Question: I don't understand why I got this message.
I asked someone, he said that it doesn't like 100,
but I still wonder why.

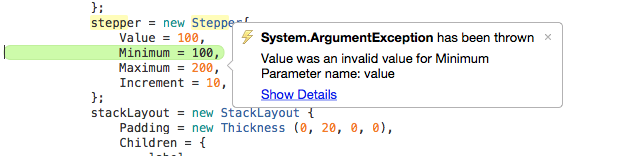
Answer: The reason can be found in the <URL>:
> Minimum - An integer or decimal literal. If this value is nonnegative,
it must appear lexically below Maximum, so that validation can
succeed.
Which means you must declare the stepper as such:
'''
stepper = new Stepper {
Maximum = 200, //note that maximum is declared first.
Minimum = 100,
Value = 100,
Increment = 10
};
'''